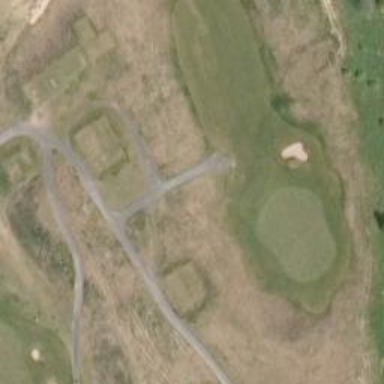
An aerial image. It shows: Path used for both walking and golf.